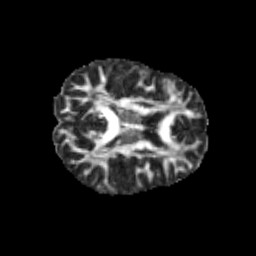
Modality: FA
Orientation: axial
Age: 9
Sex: male
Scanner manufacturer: siemens
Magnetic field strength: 3 T
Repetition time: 3.8 s
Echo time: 0.07 s